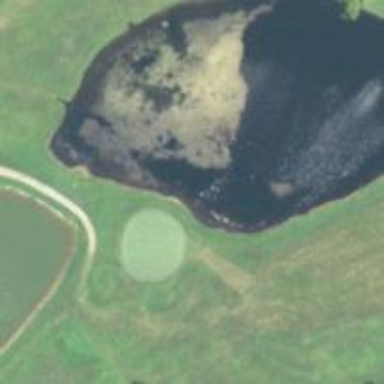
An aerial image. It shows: Pond serving as water hazard on golf course. It is natural feature of the landscape.